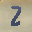
Label: 2